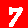
Digit: 7